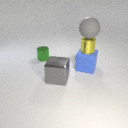
large gray metal cube to the right of small green metal cylinder